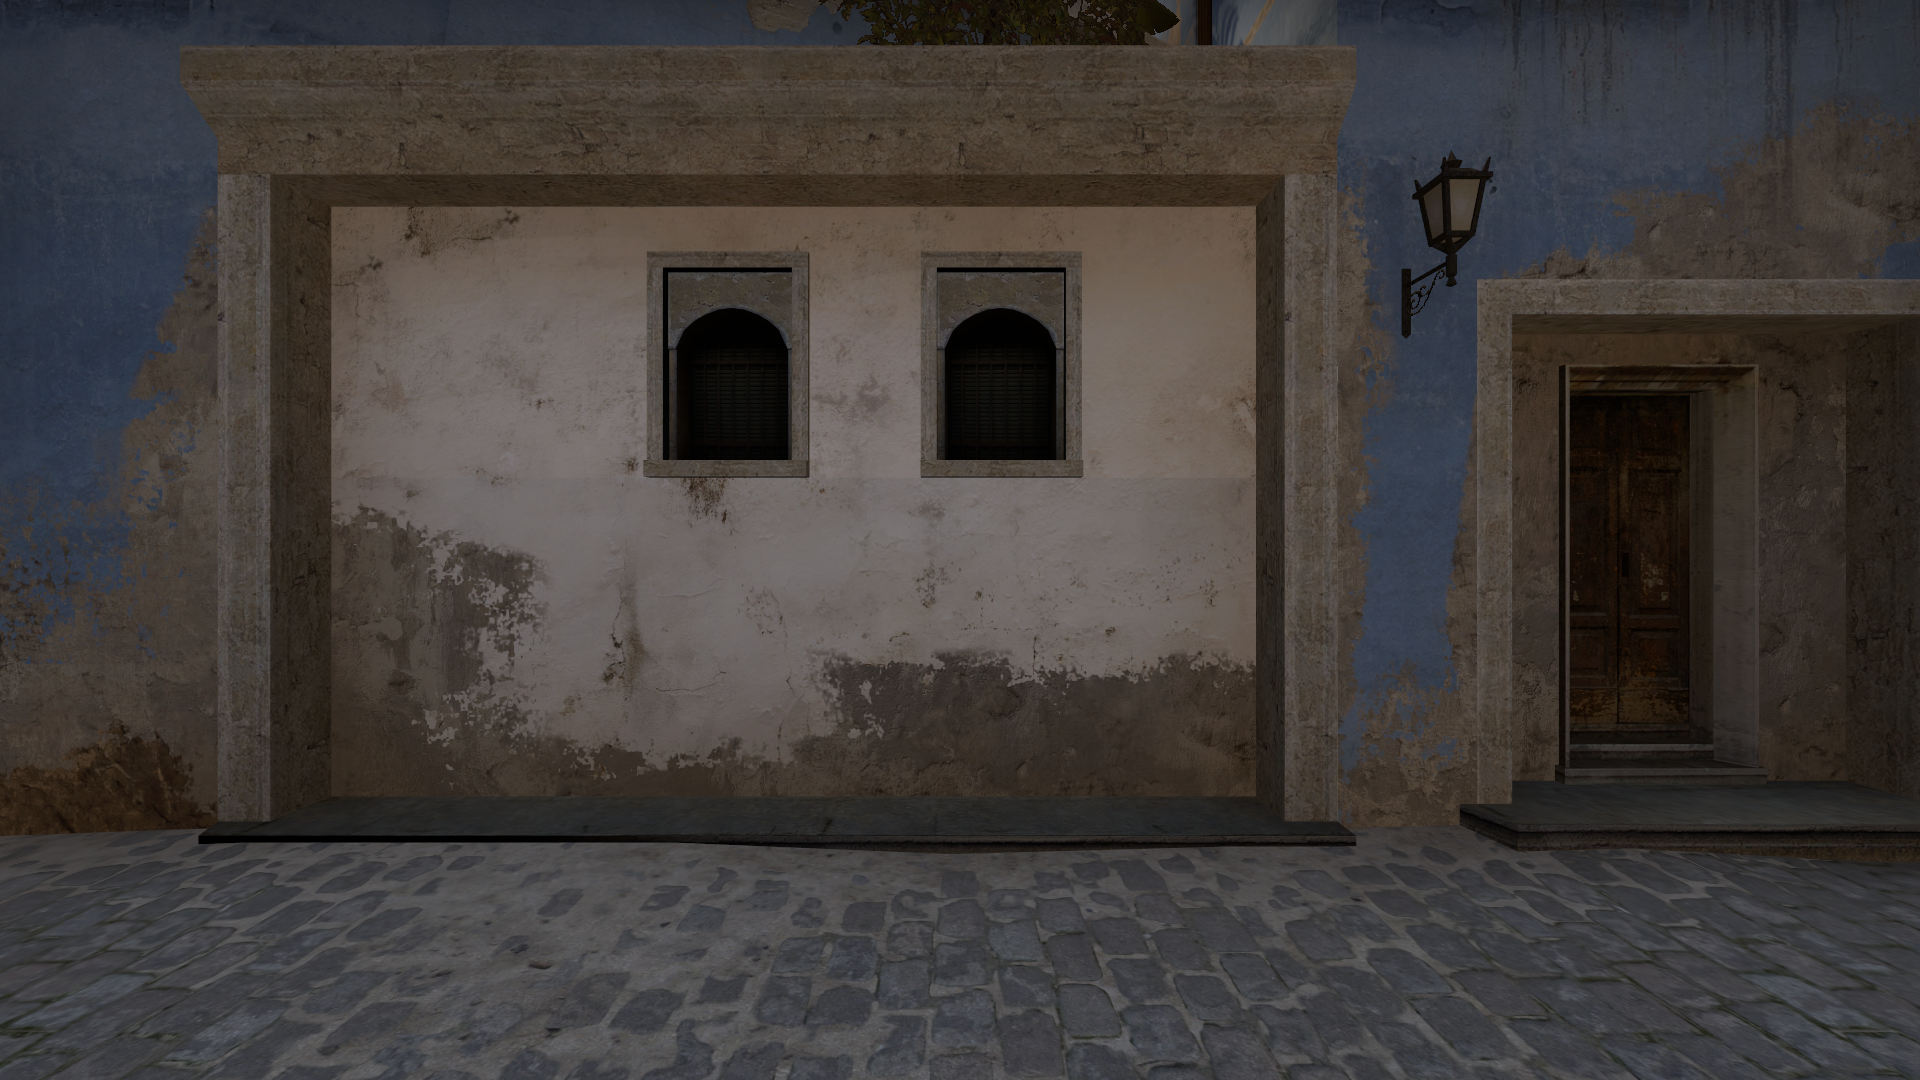
Map: de_mirage